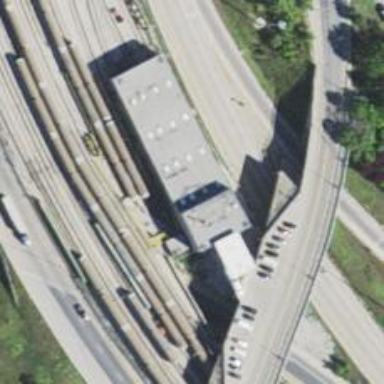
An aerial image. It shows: Bridge over electrified rail tracks leading to service yard.